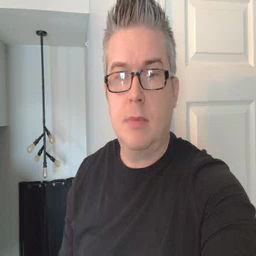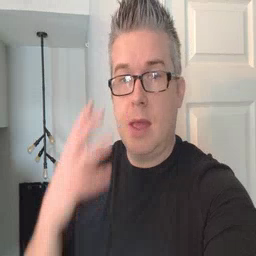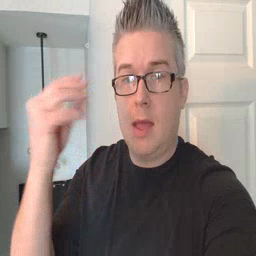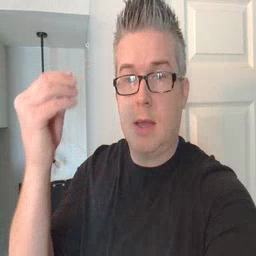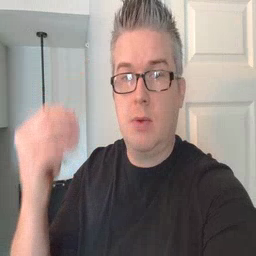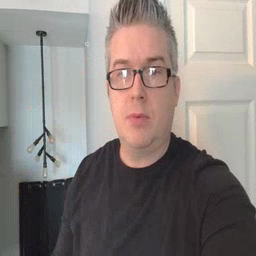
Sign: outside